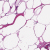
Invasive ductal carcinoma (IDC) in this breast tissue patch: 0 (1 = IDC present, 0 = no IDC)